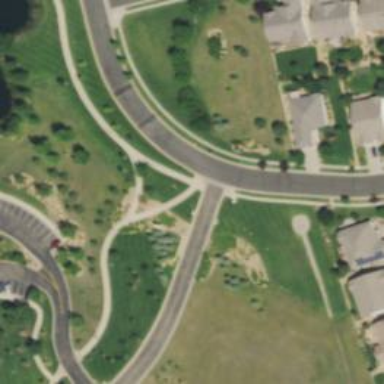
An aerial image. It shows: Unmarked road crossing.